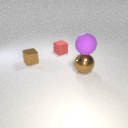
small red rubber cube behind large brown metal sphere